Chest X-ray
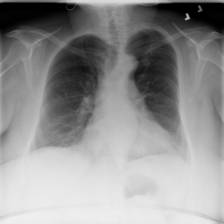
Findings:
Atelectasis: negative
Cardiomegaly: negative
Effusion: negative
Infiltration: negative
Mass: negative
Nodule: negative
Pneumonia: negative
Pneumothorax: negative
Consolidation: negative
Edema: negative
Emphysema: negative
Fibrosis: negative
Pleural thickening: negative
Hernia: negative